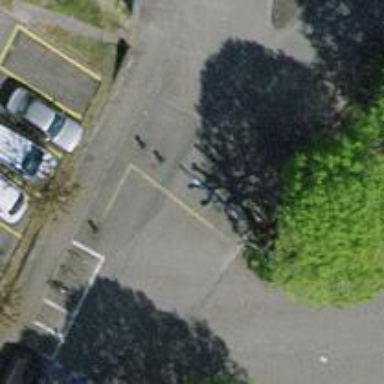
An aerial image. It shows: Bollard.